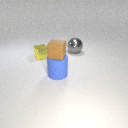
small yellow metal cube in front of large gray metal sphere